Aerial crown-view tile of a tropical tree (Barro Colorado Island, Panama), acquired 20240918:
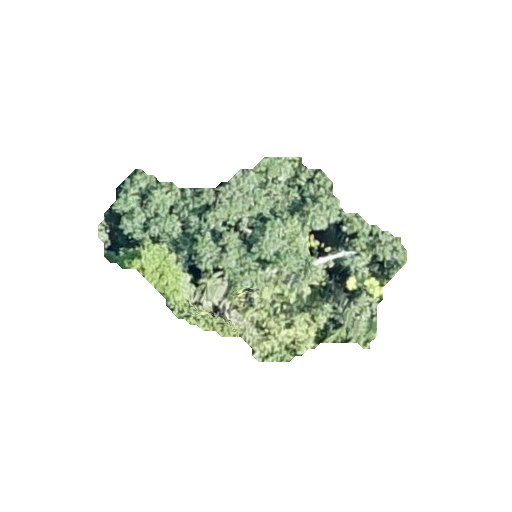
Species: Protium stevensonii
GBIF accepted scientific name: Tetragastris panamensis
Crown area: 62.979 m²